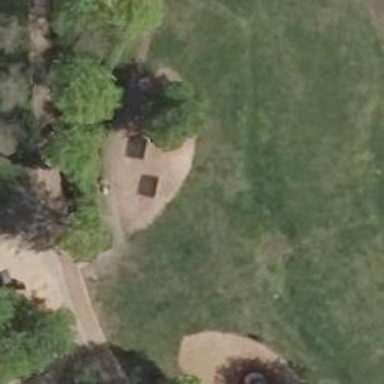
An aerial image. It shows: Playground featuring trampoline.